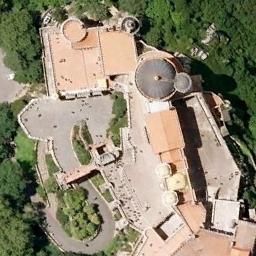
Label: palace